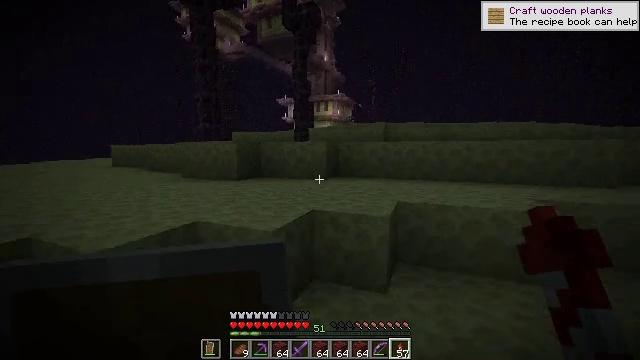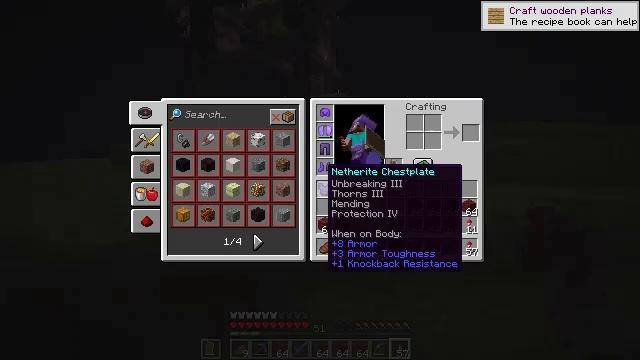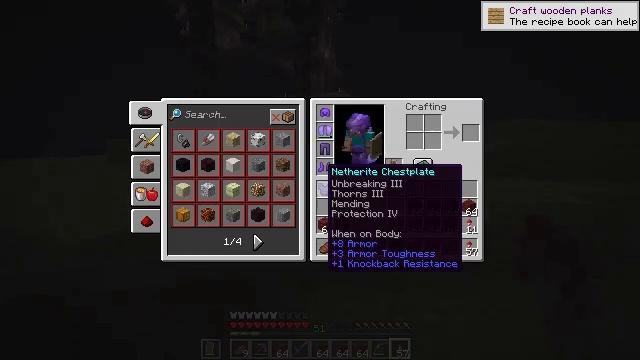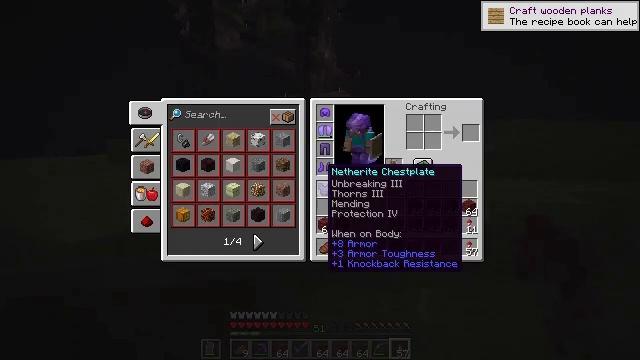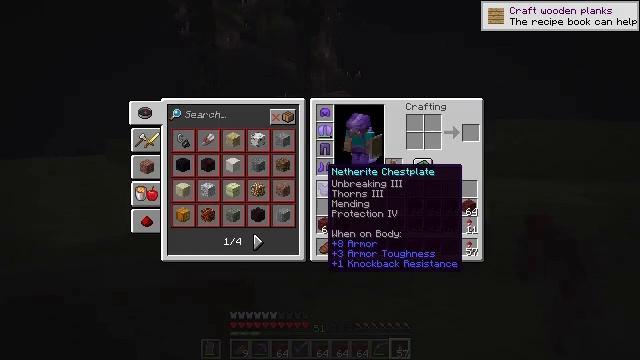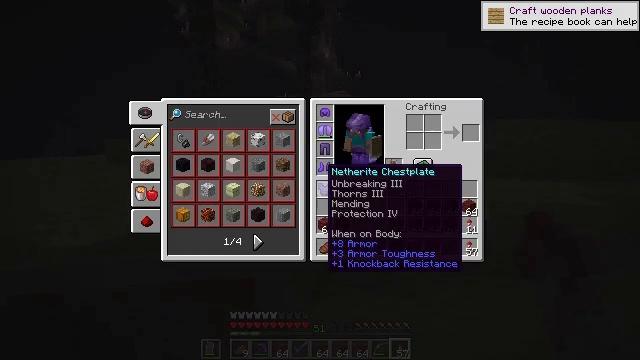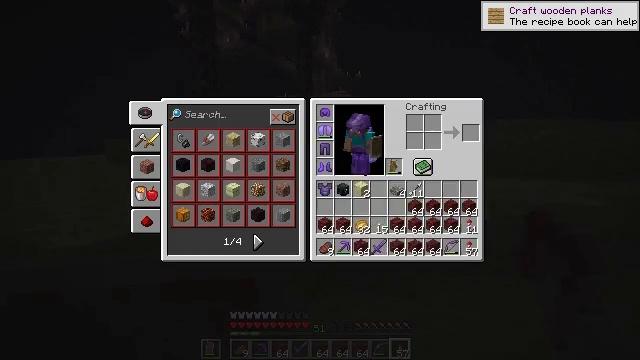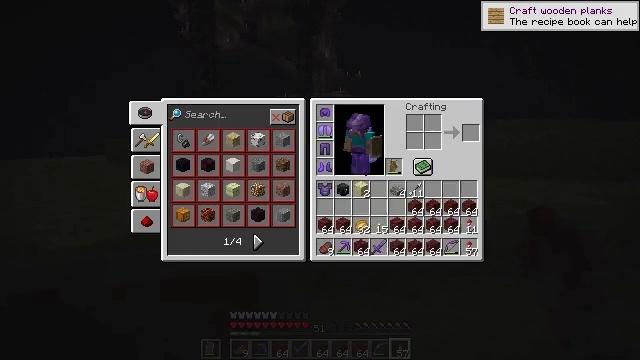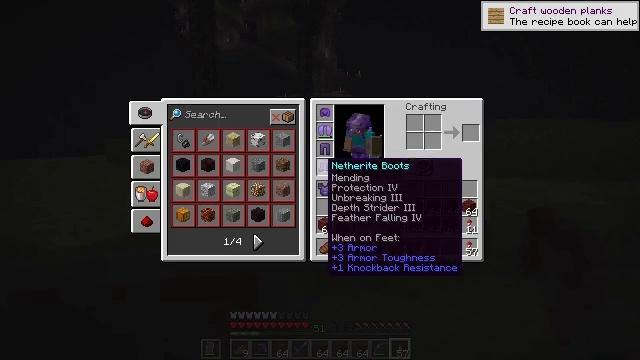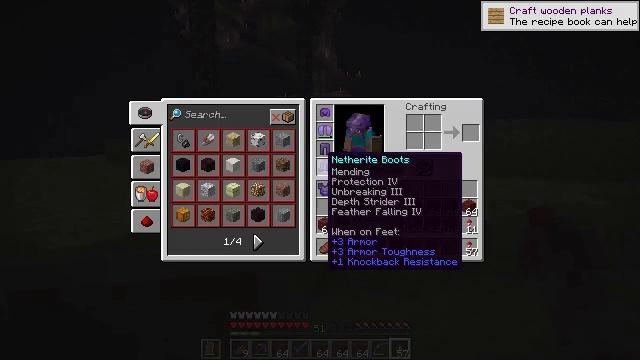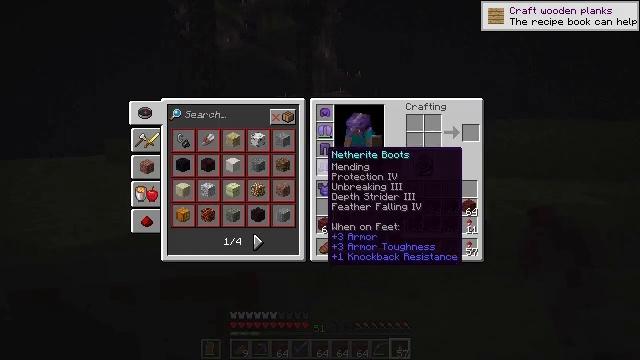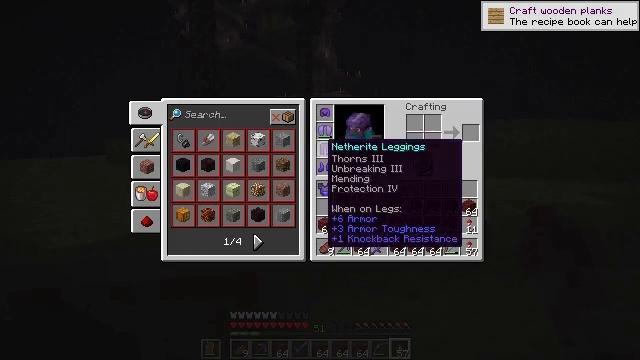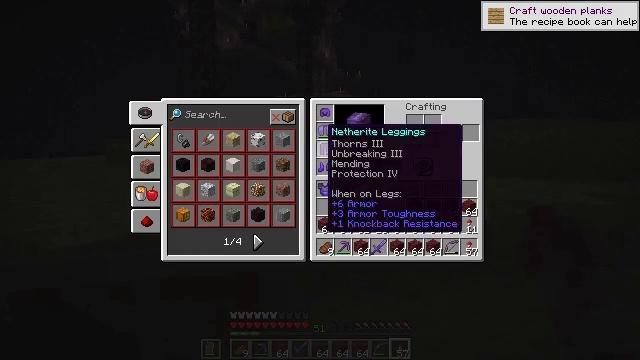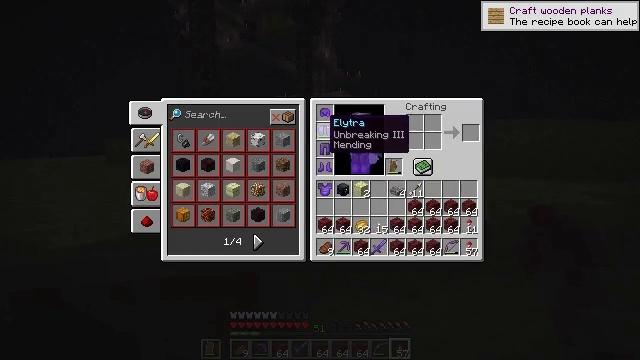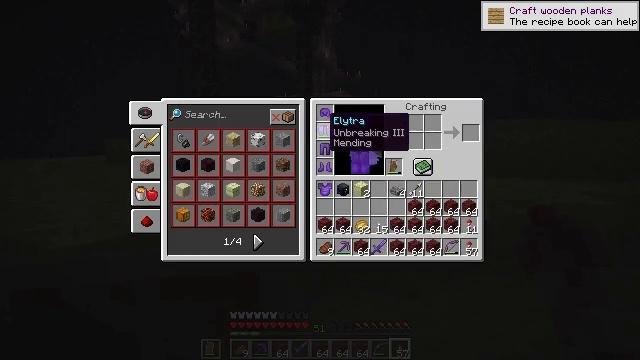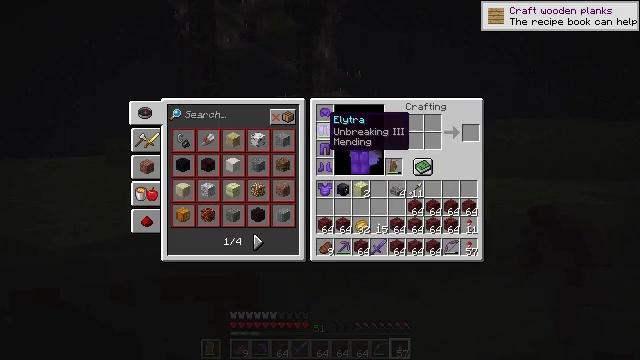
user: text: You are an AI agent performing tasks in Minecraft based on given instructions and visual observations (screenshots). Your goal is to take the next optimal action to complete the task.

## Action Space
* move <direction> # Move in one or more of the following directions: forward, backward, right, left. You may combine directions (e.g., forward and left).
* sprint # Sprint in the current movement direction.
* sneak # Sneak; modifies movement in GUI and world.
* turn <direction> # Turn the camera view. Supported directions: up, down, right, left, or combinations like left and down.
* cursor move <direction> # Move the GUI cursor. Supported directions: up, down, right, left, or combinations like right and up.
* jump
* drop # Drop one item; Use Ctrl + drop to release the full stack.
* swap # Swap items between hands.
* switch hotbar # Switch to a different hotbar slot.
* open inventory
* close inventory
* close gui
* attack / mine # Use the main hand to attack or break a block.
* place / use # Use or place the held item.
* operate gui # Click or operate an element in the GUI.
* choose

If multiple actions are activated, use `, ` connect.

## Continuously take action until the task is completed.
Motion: motion action
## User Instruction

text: Attack the end stone bricks to collect them.
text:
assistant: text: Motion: open inventory
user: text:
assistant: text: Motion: open inventory
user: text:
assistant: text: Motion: open inventory
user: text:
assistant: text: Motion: no_op
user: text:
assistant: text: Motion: no_op
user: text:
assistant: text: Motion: no_op
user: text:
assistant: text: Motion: no_op
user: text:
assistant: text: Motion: no_op
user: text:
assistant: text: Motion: sneak
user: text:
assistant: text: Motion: sneak
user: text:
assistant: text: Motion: sneak, cursor move up
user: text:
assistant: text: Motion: sneak, cursor move up
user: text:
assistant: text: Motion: sneak, cursor move up
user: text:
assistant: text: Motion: sneak
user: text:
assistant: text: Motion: sneak
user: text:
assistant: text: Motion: sneak
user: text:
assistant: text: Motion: sneak
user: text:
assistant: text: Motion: sneak
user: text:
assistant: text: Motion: sneak
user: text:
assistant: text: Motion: sneak
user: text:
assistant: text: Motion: sneak
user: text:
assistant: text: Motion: close inventory
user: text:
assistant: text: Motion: close inventory
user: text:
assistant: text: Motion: close inventory
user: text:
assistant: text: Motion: turn down
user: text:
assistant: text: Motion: no_op
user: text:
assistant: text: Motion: turn right and down
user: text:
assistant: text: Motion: move forward
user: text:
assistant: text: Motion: move forward
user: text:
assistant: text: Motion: move forward